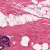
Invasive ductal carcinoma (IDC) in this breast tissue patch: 0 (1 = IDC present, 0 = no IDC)